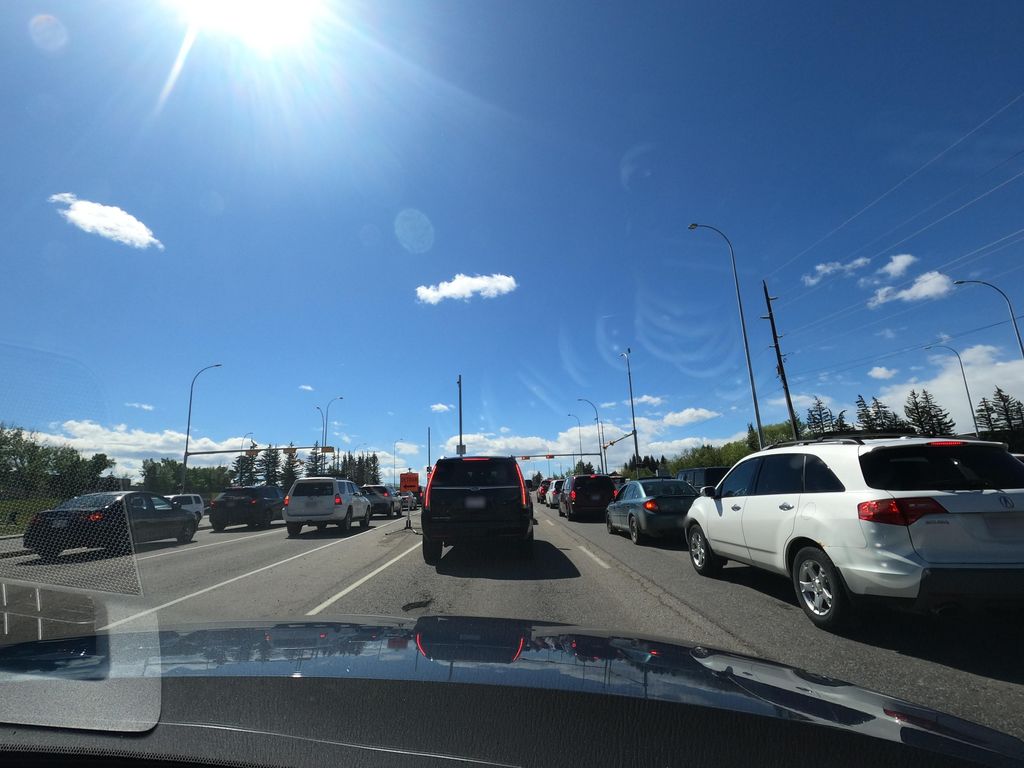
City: calgary